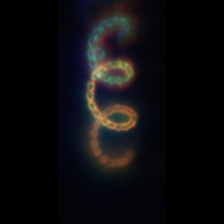
Taxon: Chaetoceros
Group: Diatoms